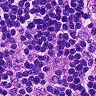
Metastatic tissue present: no